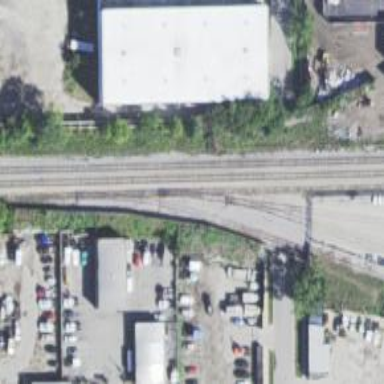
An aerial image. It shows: Abandoned railway siding.